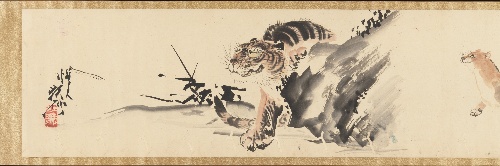
Artist: Kawanabe Kyōsai 河鍋暁斎
Artist bio: Japanese, 1831–1889
Date: late 19th century, before 1870
Object type: Handscroll
Classification: Paintings
Medium: Handscroll; ink on paper
Culture: Japan
Period: Meiji period (1868–1912)
Dimensions: 17 ft 3 1/2 in. x 10 3/4 in. (516.9 x 27.3 cm)
Department: Asian Art
Credit line: Fletcher Fund, 1937
Accession year: 1937
Repository: Metropolitan Museum of Art, New York, NY
Tags: Birds|Deer|Foxes|Tigers